Question: I have this layout:
'''
<?xml version="1.0" encoding="utf-8"?>
<LinearLayout xmlns:android="http://schemas.android.com/apk/res/android"
android:layout_width="fill_parent"
android:layout_height="fill_parent"
android:orientation="vertical" >
<LinearLayout
android:layout_width="fill_parent"
android:layout_height="wrap_content"
android:layout_weight="1"
android:background="@android:color/darker_gray"
android:orientation="horizontal" >
<TextView
android:id="@+id/mon"
android:layout_width="wrap_content"
android:layout_height="fill_parent"
android:layout_weight="10"
android:text="M
O
N" />
<CheckBox
android:id="@+id/cbmon"
android:layout_width="wrap_content"
android:layout_height="fill_parent"
android:layout_weight="10" />
<TimePicker
android:id="@+id/timePicker1mon"
android:layout_width="wrap_content"
android:layout_height="fill_parent"
android:layout_weight="40" />
<TimePicker
android:id="@+id/timePicker2mon"
android:layout_width="wrap_content"
android:layout_height="fill_parent"
android:layout_weight="40" />
</LinearLayout>
<LinearLayout
android:layout_width="fill_parent"
android:layout_height="wrap_content"
android:layout_weight="1"
android:background="@android:color/white"
android:orientation="horizontal" >
<TextView
android:id="@+id/mon"
android:layout_width="wrap_content"
android:layout_height="fill_parent"
android:layout_weight="10"
android:text="T
U
E" />
<CheckBox
android:id="@+id/cbtue"
android:layout_width="wrap_content"
android:layout_height="fill_parent"
android:layout_weight="10" />
<TimePicker
android:id="@+id/timePicker1tue"
android:layout_width="wrap_content"
android:layout_height="fill_parent"
android:layout_weight="40" />
<TimePicker
android:id="@+id/timePicker2tues"
android:layout_width="wrap_content"
android:layout_height="fill_parent"
android:layout_weight="40" />
</LinearLayout>
<LinearLayout
android:layout_width="fill_parent"
android:layout_height="wrap_content"
android:layout_weight="1"
android:background="@android:color/darker_gray"
android:orientation="horizontal" >
<TextView
android:id="@+id/mon"
android:layout_width="wrap_content"
android:layout_height="fill_parent"
android:layout_weight="10"
android:text="W
E
D" />
<CheckBox
android:id="@+id/cbwed"
android:layout_width="wrap_content"
android:layout_height="fill_parent"
android:layout_weight="10" />
<TimePicker
android:id="@+id/timePicker1wed"
android:layout_width="wrap_content"
android:layout_height="fill_parent"
android:layout_weight="40" />
<TimePicker
android:id="@+id/timePicker2wed"
android:layout_width="wrap_content"
android:layout_height="fill_parent"
android:layout_weight="40" />
</LinearLayout>
<LinearLayout
android:layout_width="fill_parent"
android:layout_height="wrap_content"
android:layout_weight="1"
android:background="@android:color/white"
android:orientation="horizontal" >
<TextView
android:id="@+id/mon"
android:layout_width="wrap_content"
android:layout_height="fill_parent"
android:layout_weight="10"
android:text="T
H
U" />
<CheckBox
android:id="@+id/cbthu"
android:layout_width="wrap_content"
android:layout_height="fill_parent"
android:layout_weight="10" />
<TimePicker
android:id="@+id/timePicker1thu"
android:layout_width="wrap_content"
android:layout_height="fill_parent"
android:layout_weight="40" />
<TimePicker
android:id="@+id/timePicker2thu"
android:layout_width="wrap_content"
android:layout_height="fill_parent"
android:layout_weight="40" />
</LinearLayout>
<LinearLayout
android:layout_width="fill_parent"
android:layout_height="wrap_content"
android:layout_weight="1"
android:background="@android:color/darker_gray"
android:orientation="horizontal" >
<TextView
android:id="@+id/mon"
android:layout_width="wrap_content"
android:layout_height="fill_parent"
android:layout_weight="10"
android:text="F
R
I" />
<CheckBox
android:id="@+id/cbfri"
android:layout_width="wrap_content"
android:layout_height="fill_parent"
android:layout_weight="10" />
<TimePicker
android:id="@+id/timePicker1fri"
android:layout_width="wrap_content"
android:layout_height="fill_parent"
android:layout_weight="40" />
<TimePicker
android:id="@+id/timePicker2fri"
android:layout_width="wrap_content"
android:layout_height="fill_parent"
android:layout_weight="40" />
</LinearLayout>
<LinearLayout
android:layout_width="fill_parent"
android:layout_height="wrap_content"
android:layout_weight="1"
android:background="@android:color/white"
android:orientation="horizontal" >
<TextView
android:id="@+id/mon"
android:layout_width="wrap_content"
android:layout_height="fill_parent"
android:layout_weight="10"
android:text="S
A
T" />
<CheckBox
android:id="@+id/cbsat"
android:layout_width="wrap_content"
android:layout_height="fill_parent"
android:layout_weight="10" />
<TimePicker
android:id="@+id/timePicker1sat"
android:layout_width="wrap_content"
android:layout_height="fill_parent"
android:layout_weight="40" />
<TimePicker
android:id="@+id/timePicker2sat"
android:layout_width="wrap_content"
android:layout_height="fill_parent"
android:layout_weight="40" />
</LinearLayout>
<LinearLayout
android:layout_width="fill_parent"
android:layout_height="wrap_content"
android:layout_weight="1"
android:background="@android:color/darker_gray"
android:orientation="horizontal" >
<TextView
android:id="@+id/mon"
android:layout_width="wrap_content"
android:layout_height="fill_parent"
android:layout_weight="10"
android:text="S
U
N" />
<CheckBox
android:id="@+id/cbsun"
android:layout_width="wrap_content"
android:layout_height="fill_parent"
android:layout_weight="10" />
<TimePicker
android:id="@+id/timePicker1sun"
android:layout_width="wrap_content"
android:layout_height="fill_parent"
android:layout_weight="40" />
<TimePicker
android:id="@+id/timePicker2sun"
android:layout_width="wrap_content"
android:layout_height="fill_parent"
android:layout_weight="40" />
</LinearLayout>
<LinearLayout
android:layout_width="fill_parent"
android:layout_height="wrap_content"
android:layout_weight="1"
android:background="@android:color/white"
android:orientation="horizontal" >
<Button
android:id="@+id/okbutton"
android:layout_width="wrap_content"
android:layout_height="300dp"
android:text="SET"
android:gravity="center"
android:textSize="50sp" />
</LinearLayout>
'''
WHY do I get this result??? I would expect the button "SET" to be centered horizontally:

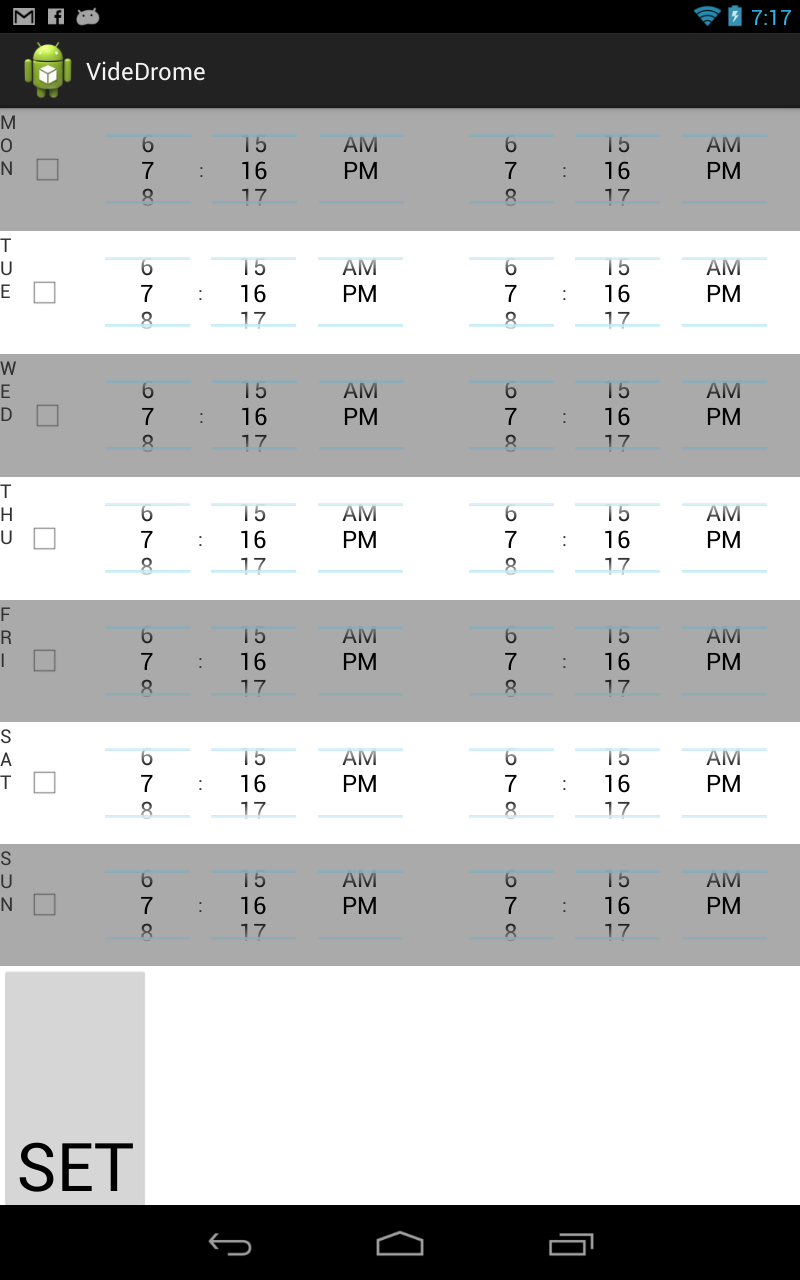
Answer: Set button's parent linear layout gravity to center
'''
<LinearLayout
android:layout_width="fill_parent"
android:layout_height="wrap_content"
android:layout_weight="1"
android:background="@android:color/white"
android:orientation="horizontal"
android:gravity="center">
<Button
android:id="@+id/okbutton"
android:layout_width="wrap_content"
android:layout_height="300dp"
android:text="SET"
android:gravity="center"
android:textSize="50sp" />
</LinearLayout>
'''